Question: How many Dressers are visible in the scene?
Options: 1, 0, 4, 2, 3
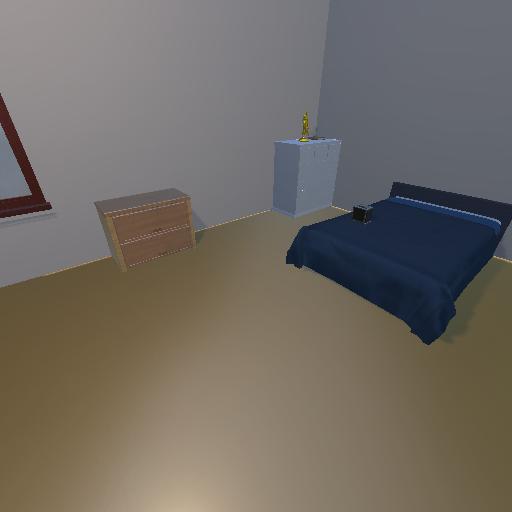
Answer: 1